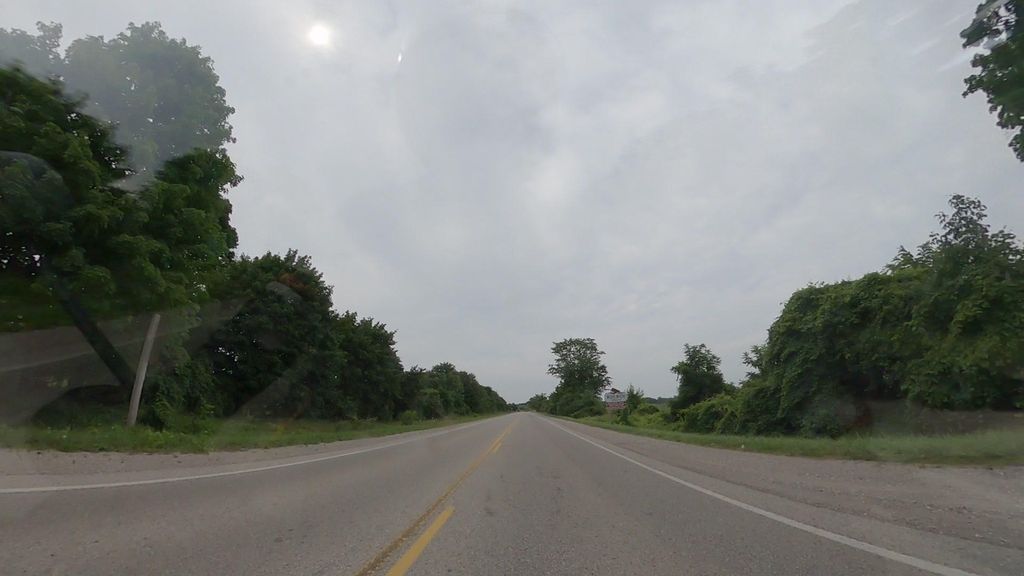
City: kitchener-waterloo